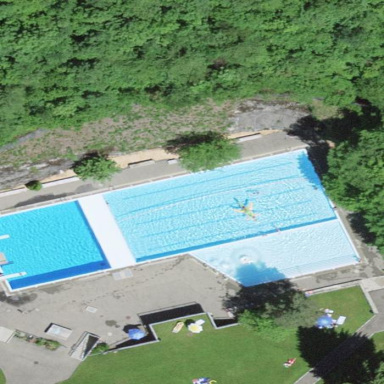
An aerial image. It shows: Swimming pool located in leisure land.